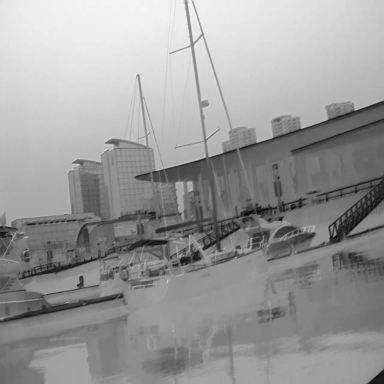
There are three canoes in the infrared image.